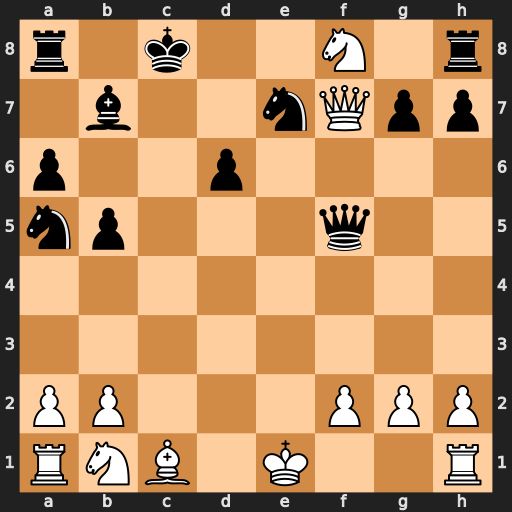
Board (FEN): r1k2N1r/1b2nQpp/p2p4/np3q2/8/8/PP3PPP/RNB1K2R
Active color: w
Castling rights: KQ
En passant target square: -
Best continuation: Qe8+ Kc7 Qxe7+ Kc6 Ne6 Qxe6+ Qxe6